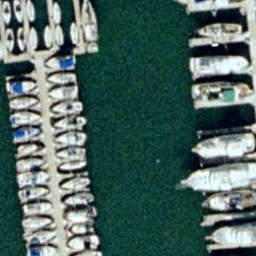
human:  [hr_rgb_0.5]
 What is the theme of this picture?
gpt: harbor

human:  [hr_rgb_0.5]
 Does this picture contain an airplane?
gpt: no

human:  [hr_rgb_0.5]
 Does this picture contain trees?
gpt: no

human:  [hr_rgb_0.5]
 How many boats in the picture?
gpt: about forty

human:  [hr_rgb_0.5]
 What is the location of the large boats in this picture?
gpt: right